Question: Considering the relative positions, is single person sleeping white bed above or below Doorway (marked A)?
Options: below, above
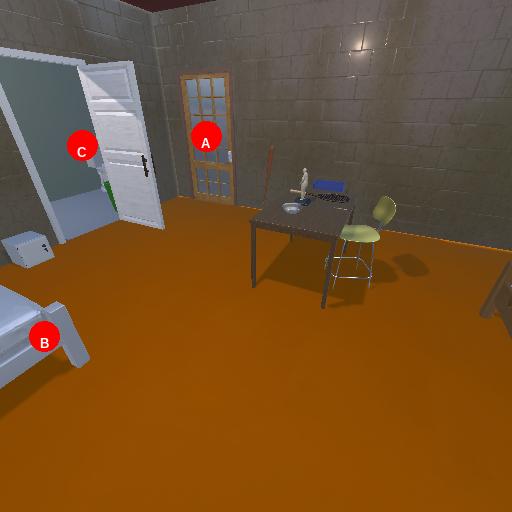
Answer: below